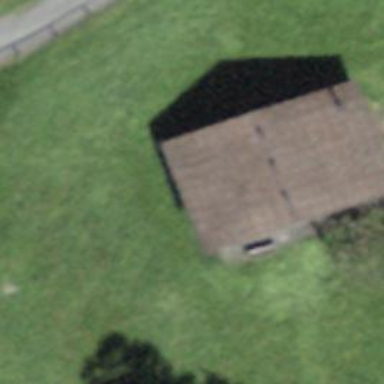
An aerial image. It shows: Rural barn.